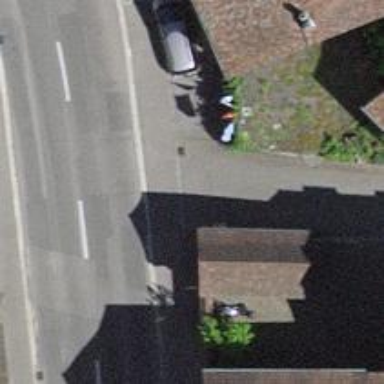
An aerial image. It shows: Footway passing through tunnel.